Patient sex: F
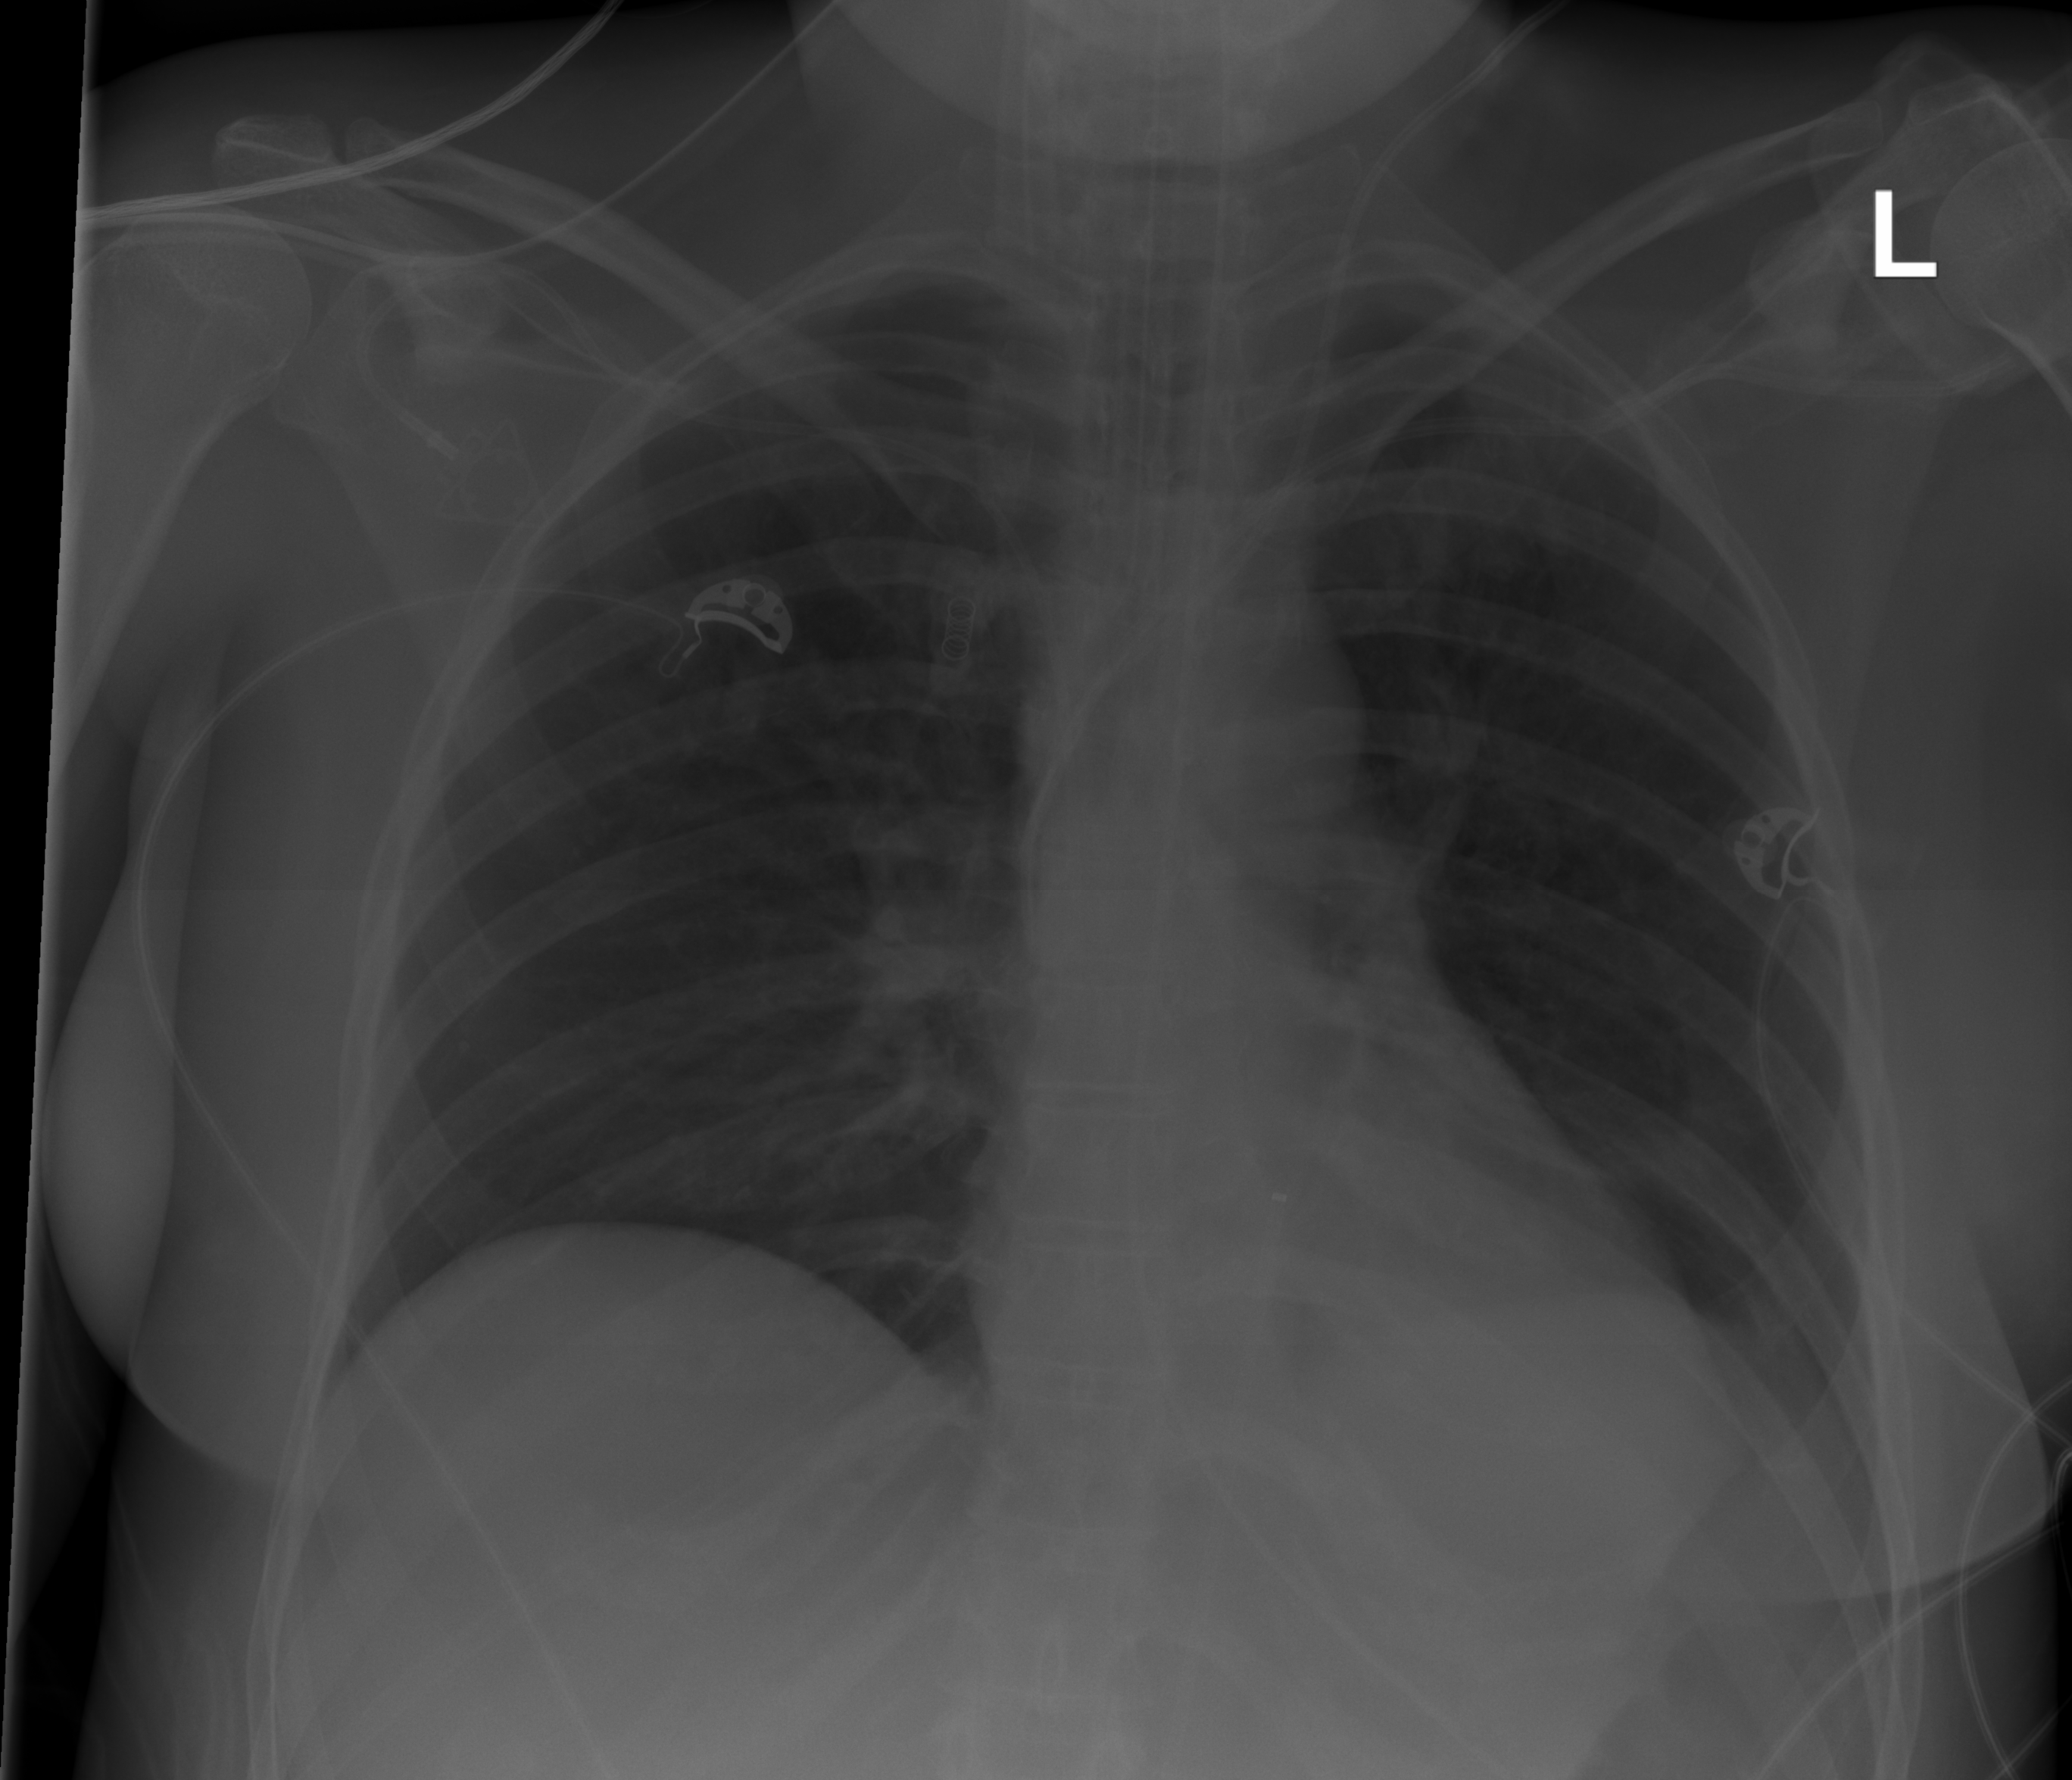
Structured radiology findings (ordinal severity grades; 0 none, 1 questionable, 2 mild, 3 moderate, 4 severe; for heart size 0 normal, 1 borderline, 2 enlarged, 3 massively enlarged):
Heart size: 0
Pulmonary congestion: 0
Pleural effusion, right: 0
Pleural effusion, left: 0
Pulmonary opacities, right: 0
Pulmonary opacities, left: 0
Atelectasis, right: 0
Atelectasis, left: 2